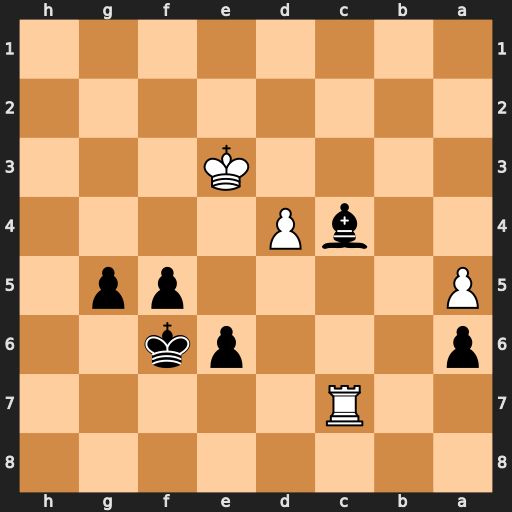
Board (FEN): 8/2R5/p3pk2/P4pp1/2bP4/4K3/8/8
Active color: b
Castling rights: -
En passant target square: -
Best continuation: Bd5 Kf2 f4